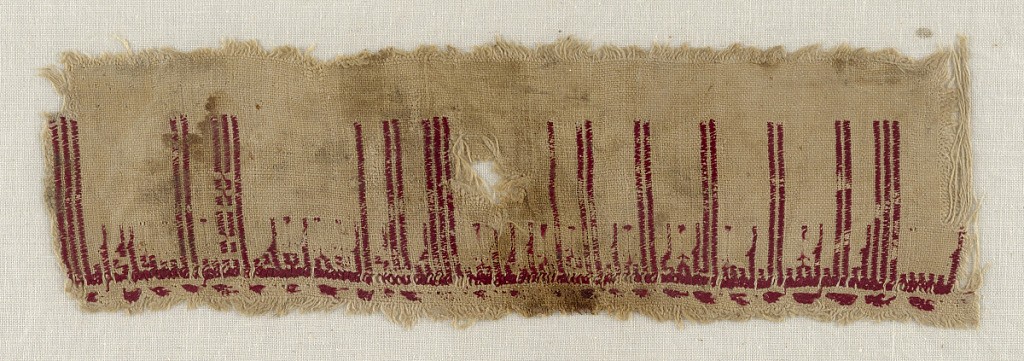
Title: Fragment of a garment with embroidered inscription
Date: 908–932 AD
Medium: silk embroidery, linen foundation Technique: embroidered on plain weave
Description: Natural linen ground with Arabic inscription embroidered in red silk. Translation: "In the name of God, the Merciful, the Compassionate. Praise be to God, Lord of the Worlds. Glory from God to the Caliph, Ja'far Allah (sic) al-Muqtador Billah."
Elements of one set of the linen plain weave were removed to prepare the foundation for rows of back stitch using red silk. The serifs and tails are satin stitch using red silk.